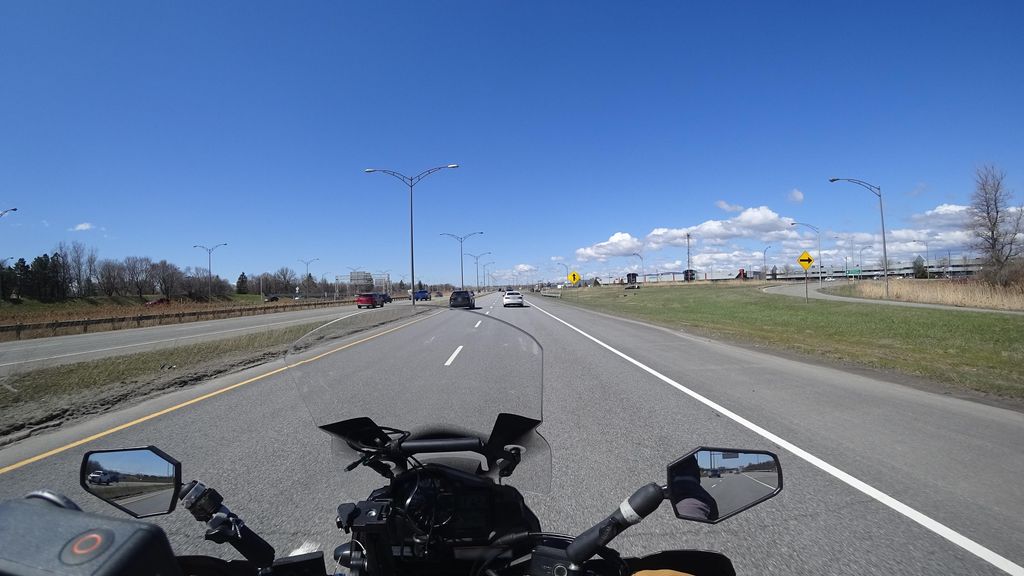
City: quebec_city